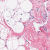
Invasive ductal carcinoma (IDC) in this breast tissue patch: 0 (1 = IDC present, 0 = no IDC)